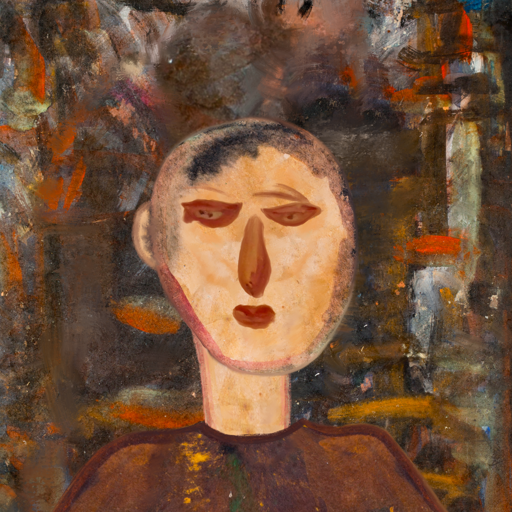
Background: GypsyQueen, Head And Neck Front: Childish, Face Front: Pious_Lady, Bust: Comrade, Hair Front: Blank, Head Accessory: Blank, Second Necklace: Blank, Necklace: Blank, Baby: Blank